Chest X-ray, PA view. Patient: 79 years old, sex M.
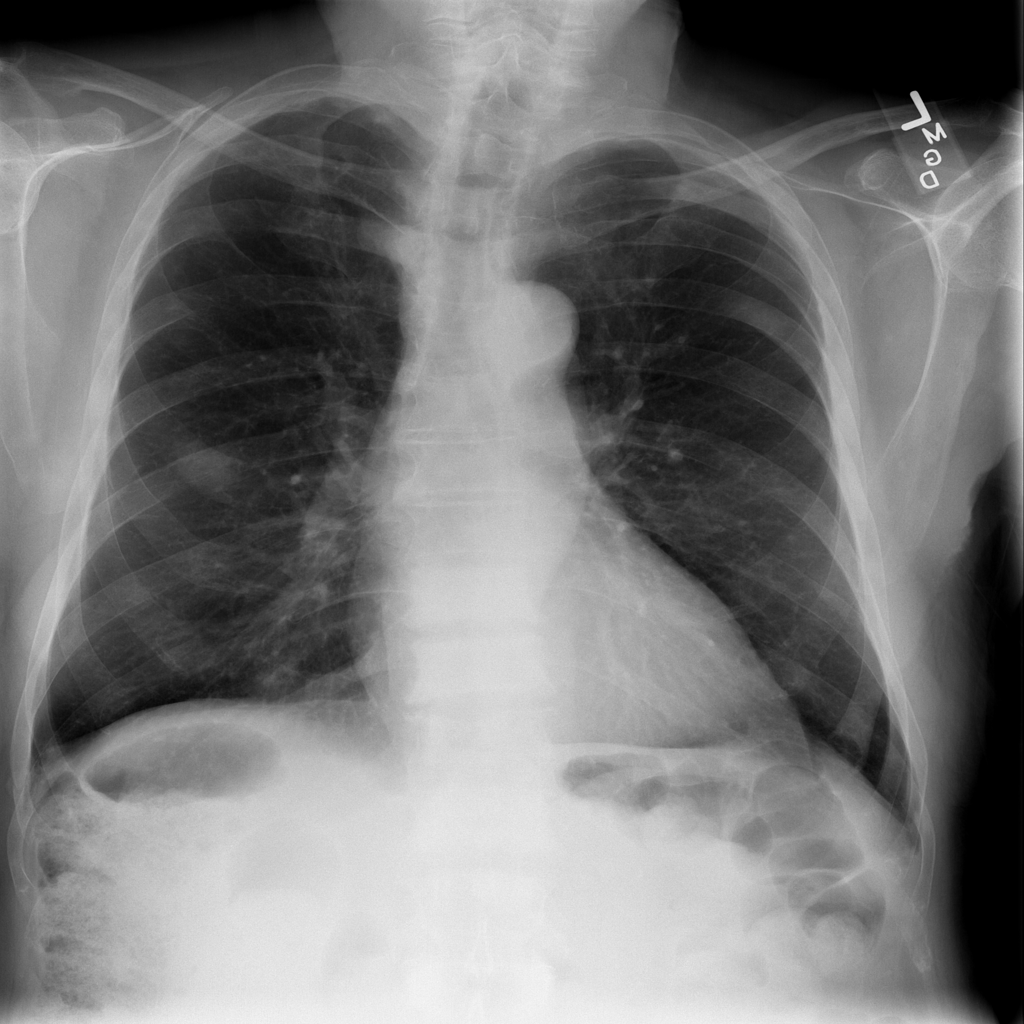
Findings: No Finding